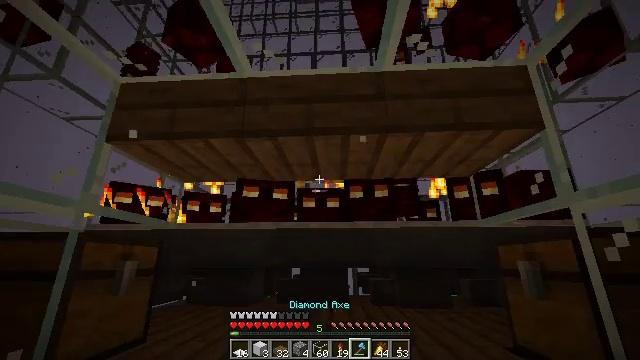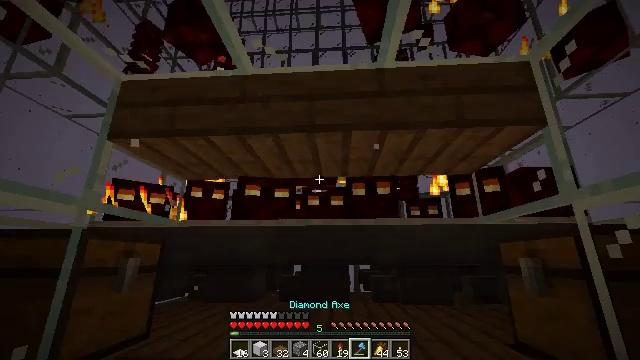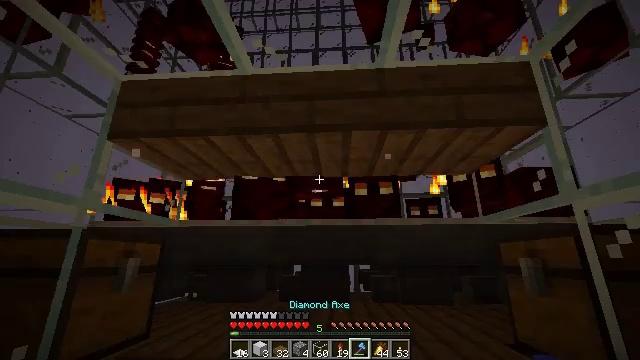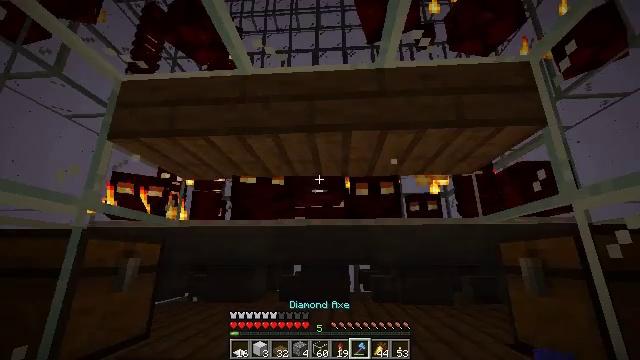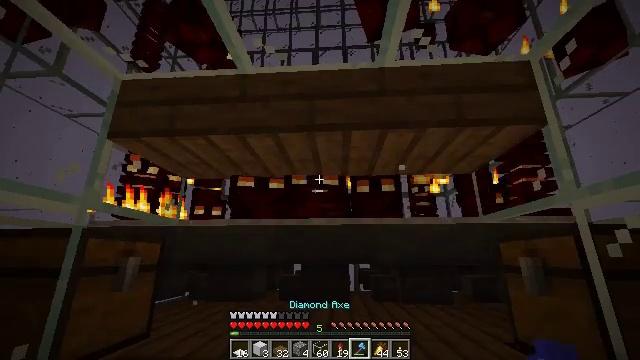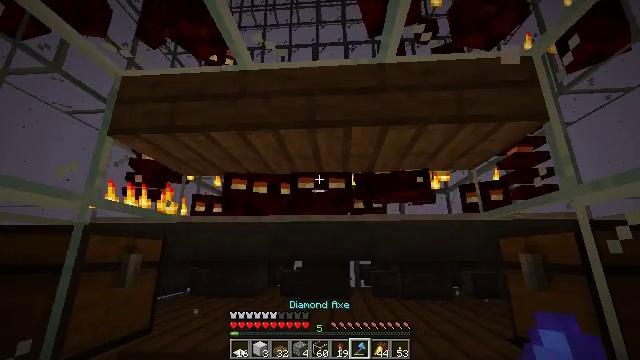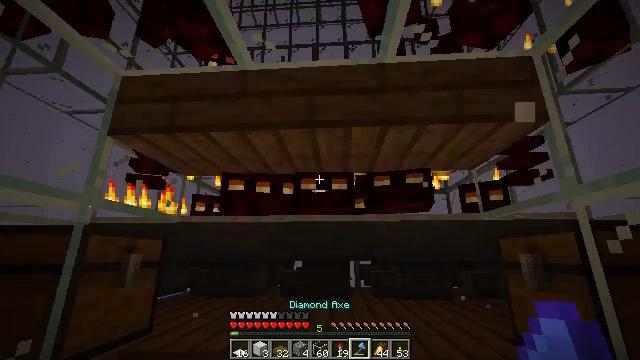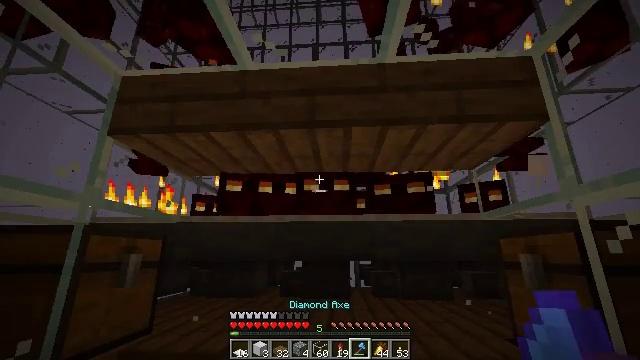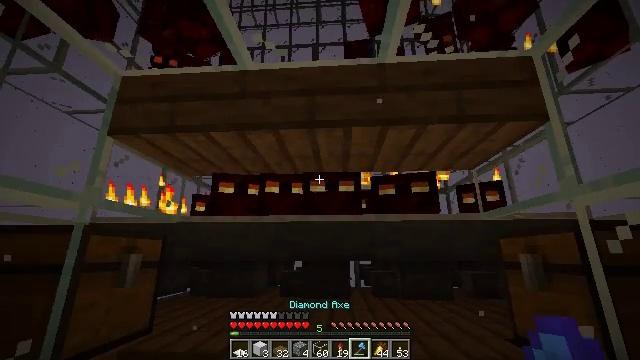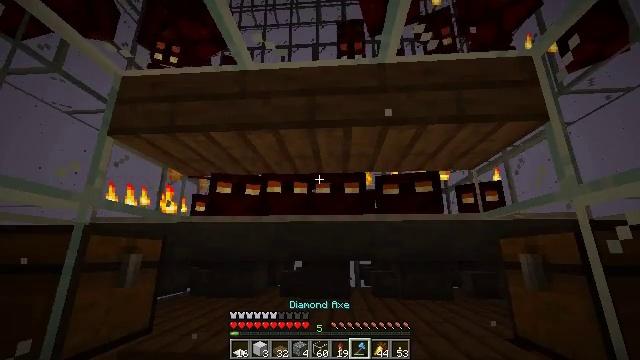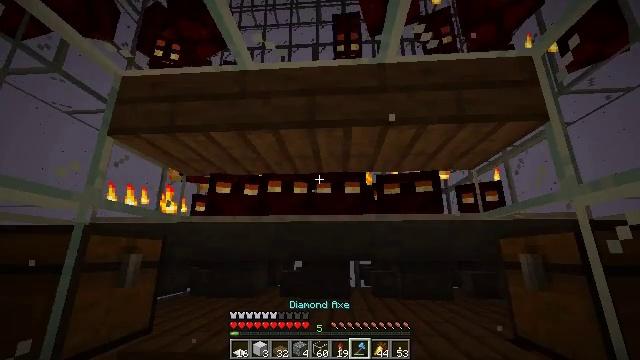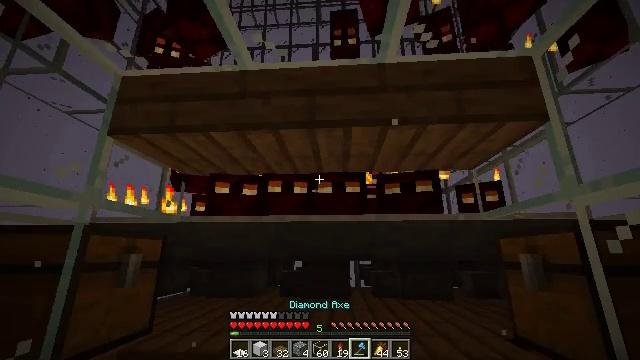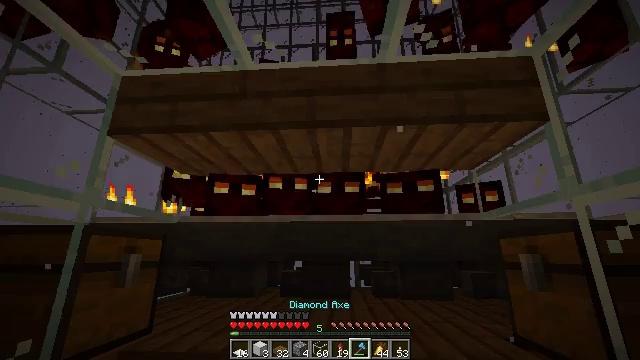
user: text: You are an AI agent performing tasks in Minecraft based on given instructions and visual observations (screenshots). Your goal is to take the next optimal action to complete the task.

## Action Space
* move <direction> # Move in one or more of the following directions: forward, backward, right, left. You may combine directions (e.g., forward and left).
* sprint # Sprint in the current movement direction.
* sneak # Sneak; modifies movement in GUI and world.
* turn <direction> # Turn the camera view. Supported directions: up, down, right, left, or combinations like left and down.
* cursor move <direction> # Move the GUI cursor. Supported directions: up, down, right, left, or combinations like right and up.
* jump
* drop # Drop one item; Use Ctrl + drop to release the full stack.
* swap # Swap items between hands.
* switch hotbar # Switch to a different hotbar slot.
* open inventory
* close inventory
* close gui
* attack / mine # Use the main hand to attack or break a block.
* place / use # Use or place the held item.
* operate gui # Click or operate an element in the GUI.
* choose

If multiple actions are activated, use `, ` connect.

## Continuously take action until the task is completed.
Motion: motion action
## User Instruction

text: Kill a magma cube.
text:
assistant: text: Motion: no_op
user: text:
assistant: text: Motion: no_op
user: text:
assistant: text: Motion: no_op
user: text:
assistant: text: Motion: no_op
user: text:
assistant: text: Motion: no_op
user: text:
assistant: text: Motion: no_op
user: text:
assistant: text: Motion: no_op
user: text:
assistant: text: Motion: attack / mine
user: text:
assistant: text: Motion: attack / mine
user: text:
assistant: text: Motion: attack / mine
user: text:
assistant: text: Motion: no_op
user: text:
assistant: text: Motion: no_op
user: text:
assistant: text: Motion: no_op